Question: This is my first web programming project for years so please forgive me if the question is really basic. Here's my code
'''
<?php
require_once('base.php');
//connect to DB
$conn = mysql_connect($dbhost, $dbuser, 'wrong password')
or die ("Unable to establish connection to MySQL: " + mysql_error($conn));
?>
'''
The base.php defines the variables '$dbhost' and '$dbuser'. As you can see, I intentionally used a wrong password for DB connection. When I open the page in a browser, I expect to see the text '"Unable to establish connection to MySQL: ... "'. However, what I see is:

When I change 'die()' to 'echo()', nothing changes. What am I missing?
I am using Wamp.
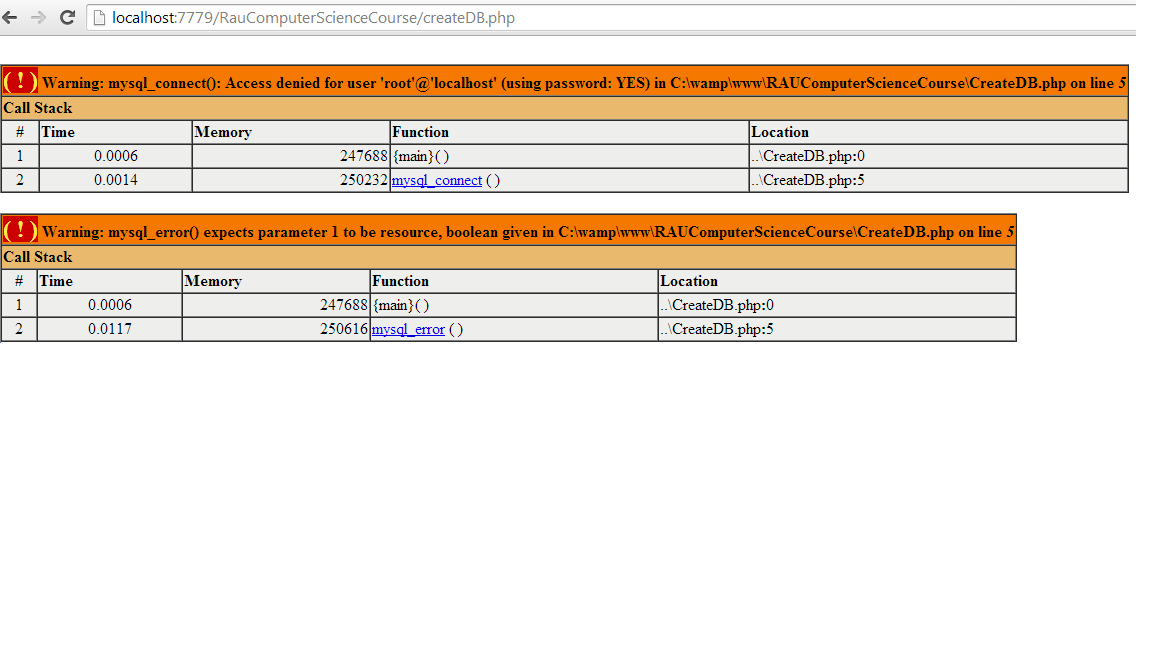
Answer: You're using the wrong concatenation operator. '+' is for JavaScript. <URL>.
'''
or die ("Unable to establish connection to MySQL: " + mysql_error($conn));
'''
should be:
'''
or die ("Unable to establish connection to MySQL: " . mysql_error($conn));
'''
To follow up on @MichaelBerkowski's and @Jessica's comments, you should see nothing as your output from 'die()' since PHP will <URL>. This will change once you implement the solution mentioned above.